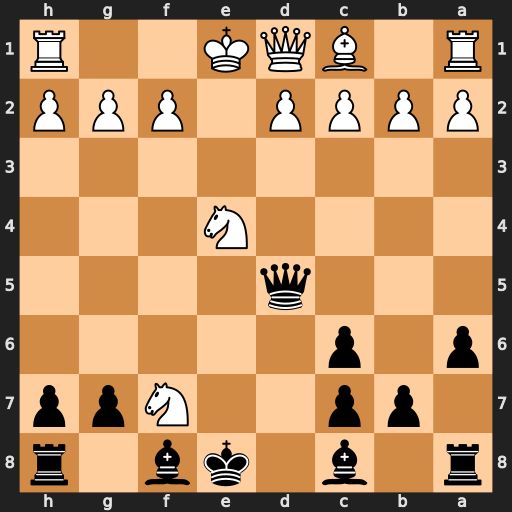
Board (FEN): r1b1kb1r/1pp2Npp/p1p5/3q4/4N3/8/PPPP1PPP/R1BQK2R
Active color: b
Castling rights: KQkq
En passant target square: -
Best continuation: Qxe4+ Qe2 Qxe2+ Kxe2 Kxf7